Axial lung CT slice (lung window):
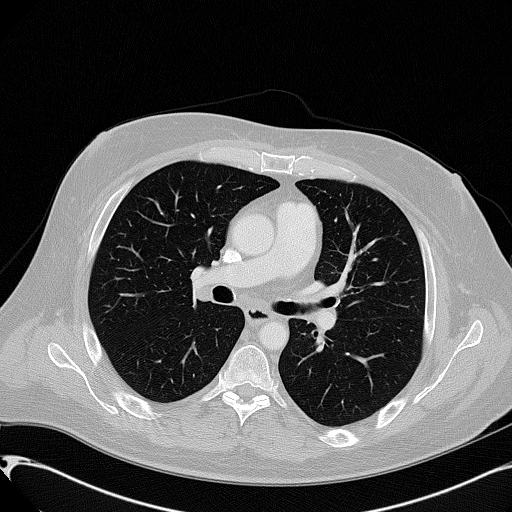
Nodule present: no